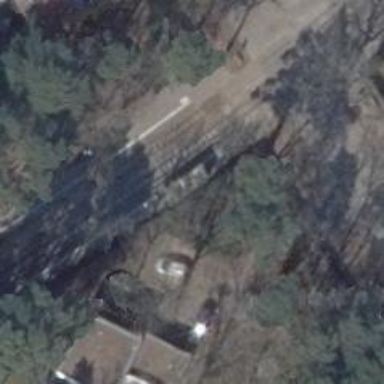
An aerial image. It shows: Tram stop.